Interaction volume radius: 10 \u00c5
Interaction volume height: 20 \u00c5
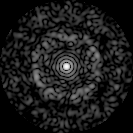
Disorder parameter: 0.8347